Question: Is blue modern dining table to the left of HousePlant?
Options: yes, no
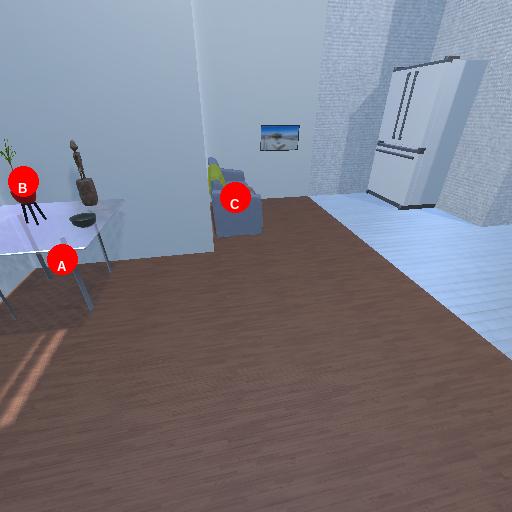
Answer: yes